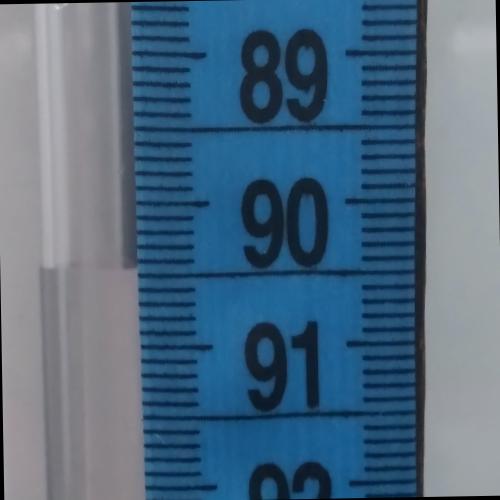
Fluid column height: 90.5 cm